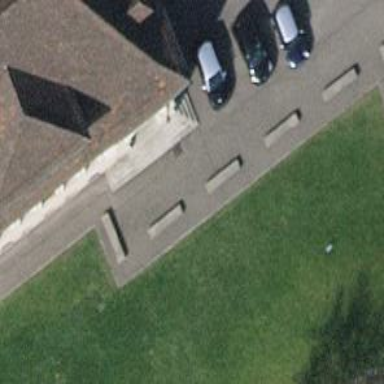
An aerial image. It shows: Concrete bench.